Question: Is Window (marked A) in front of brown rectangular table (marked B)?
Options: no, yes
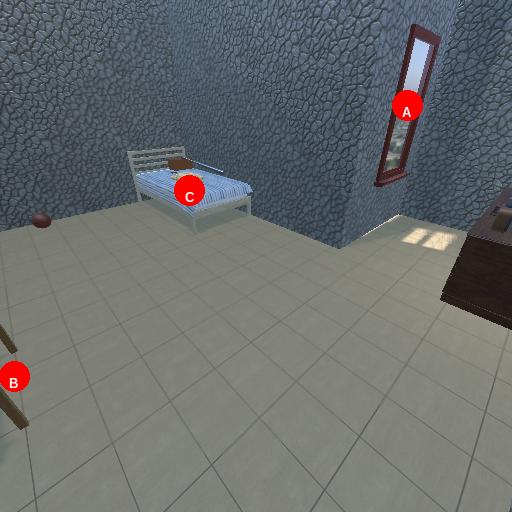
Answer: no